Interaction volume radius: 10 \u00c5
Interaction volume height: 30 \u00c5
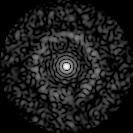
Disorder parameter: 0.8574